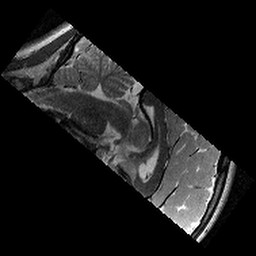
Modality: T2w
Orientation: sagittal
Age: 11
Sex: female
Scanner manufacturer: siemens
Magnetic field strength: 3 T
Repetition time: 9.23 s
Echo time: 0.067 s